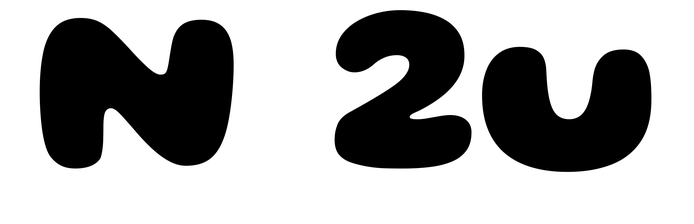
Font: Gluten_ExtraBold